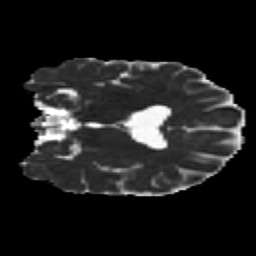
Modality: MD
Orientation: coronal
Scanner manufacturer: ge
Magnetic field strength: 3 T
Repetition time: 8.8 s
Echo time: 0.0808 s